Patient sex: M
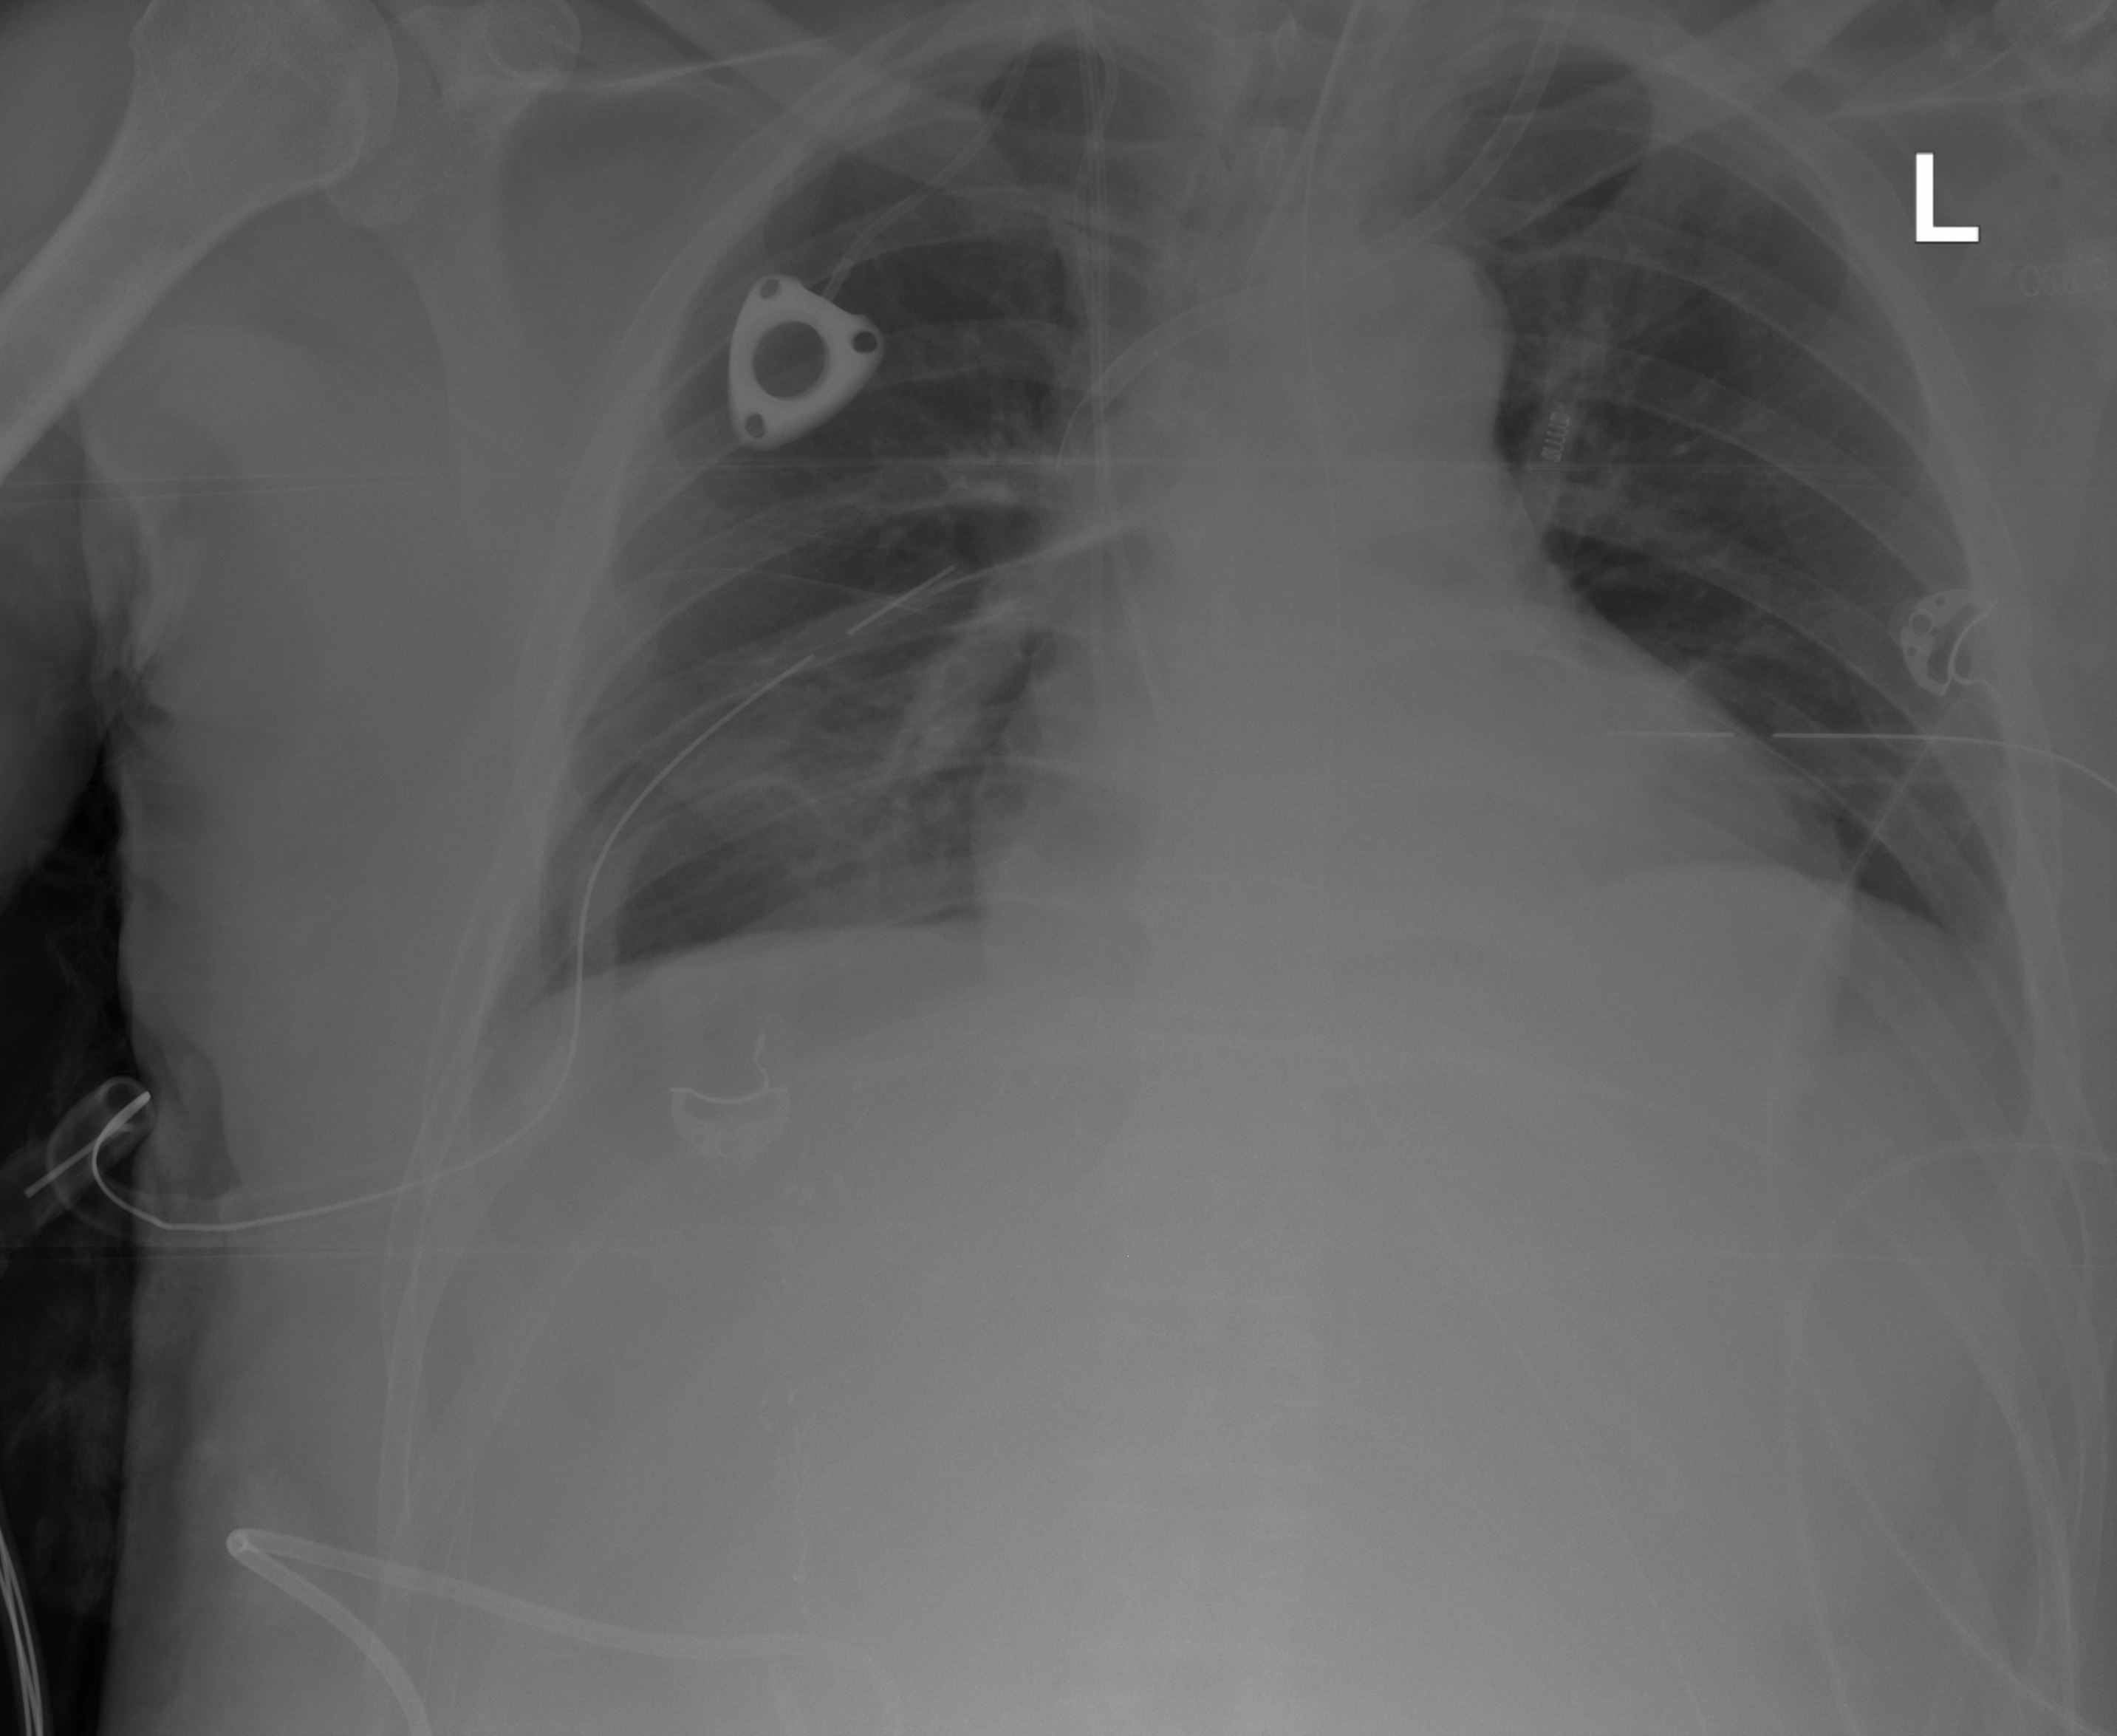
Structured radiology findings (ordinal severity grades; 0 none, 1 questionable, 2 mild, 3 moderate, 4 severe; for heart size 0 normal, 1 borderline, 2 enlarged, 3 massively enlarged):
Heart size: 2
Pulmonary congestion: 0
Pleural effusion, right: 2
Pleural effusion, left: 2
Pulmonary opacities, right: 0
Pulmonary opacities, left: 0
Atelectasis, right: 2
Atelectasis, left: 0